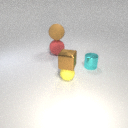
large red rubber sphere below large brown rubber sphere